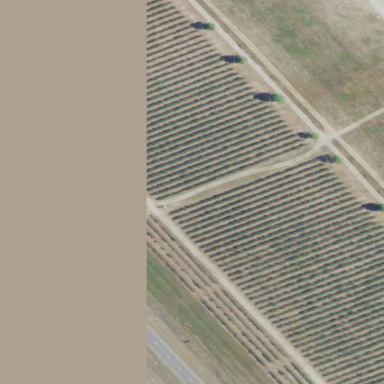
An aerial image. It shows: Vineyard where grapes are grown.